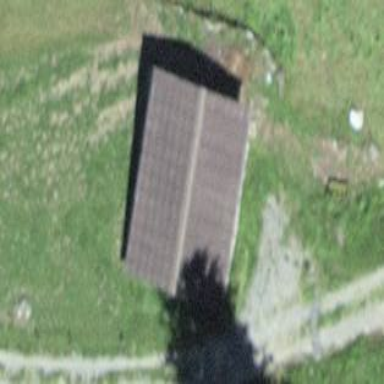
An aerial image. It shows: Rural barn.